Frequency: 99900
Velocity: 0,3100
Power: 38,3
Pulse duration: 0,0000001
Pass count: 1
Magnification: 10
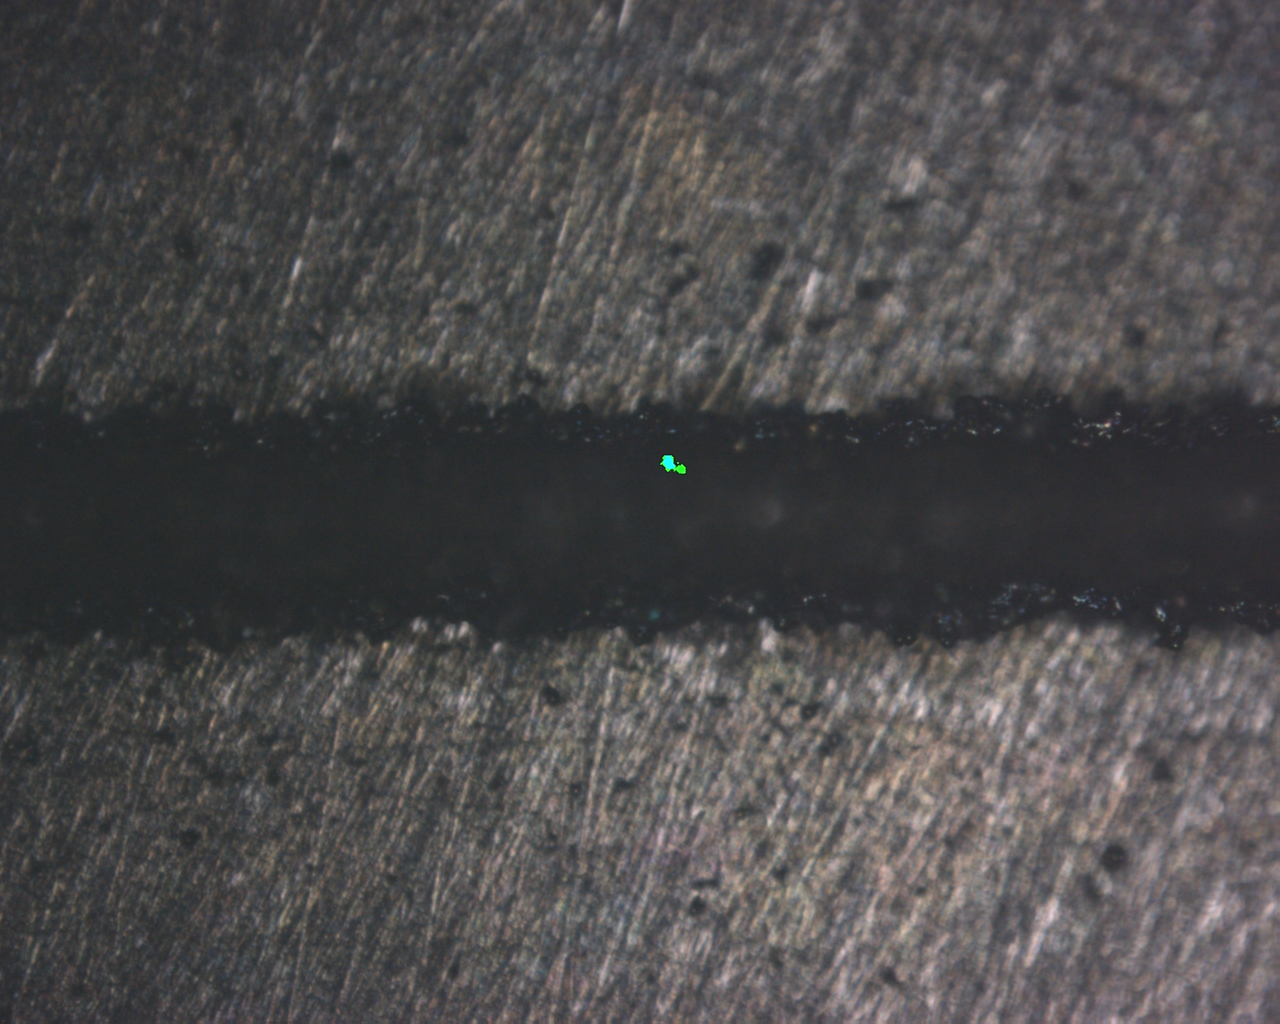
Measured width: 143.287
Other width: 97.709